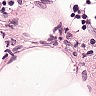
Metastatic tissue present: no